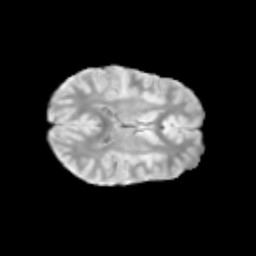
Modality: T2w
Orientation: axial
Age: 9
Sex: female
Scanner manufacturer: siemens
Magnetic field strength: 3 T
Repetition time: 3.8 s
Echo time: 0.07 s